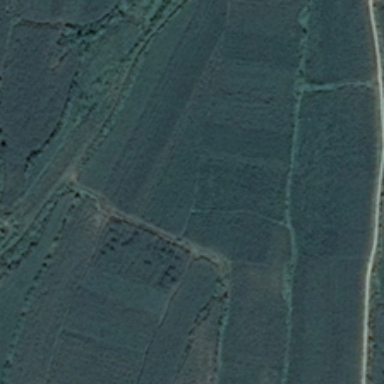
A far looked like blue fields .